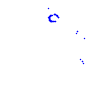
Particle: proton